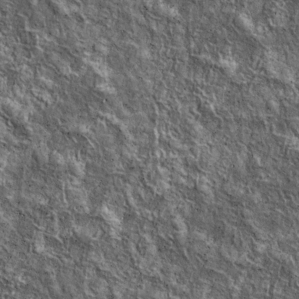
Label: non_frost